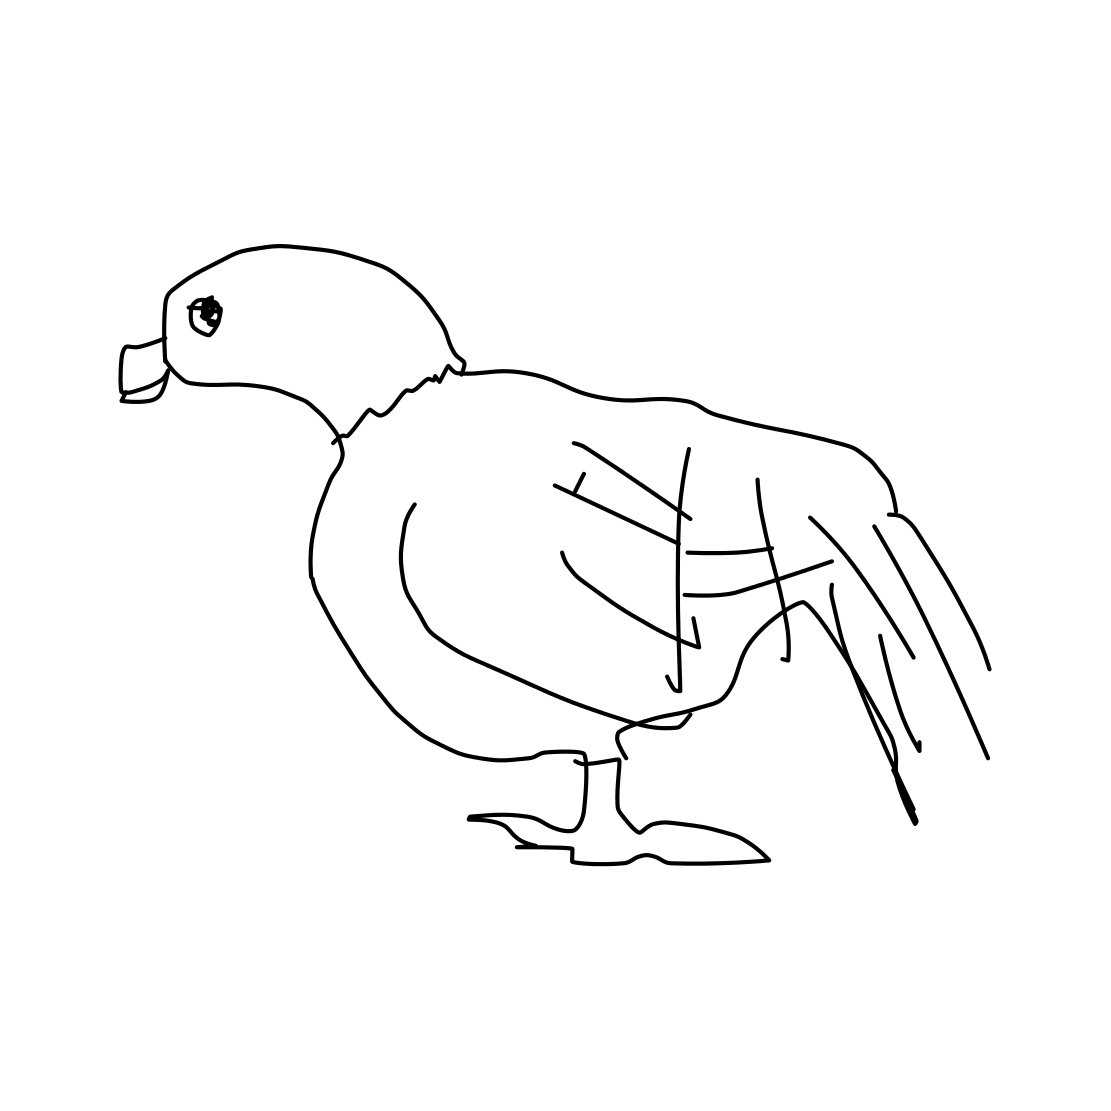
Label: pigeon